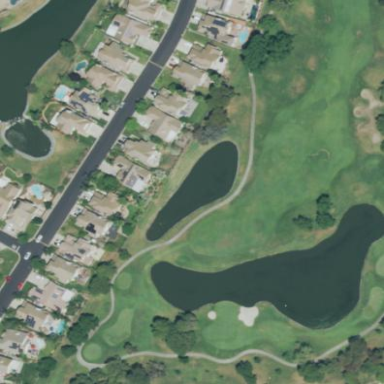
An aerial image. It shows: Water hazard on golf course.